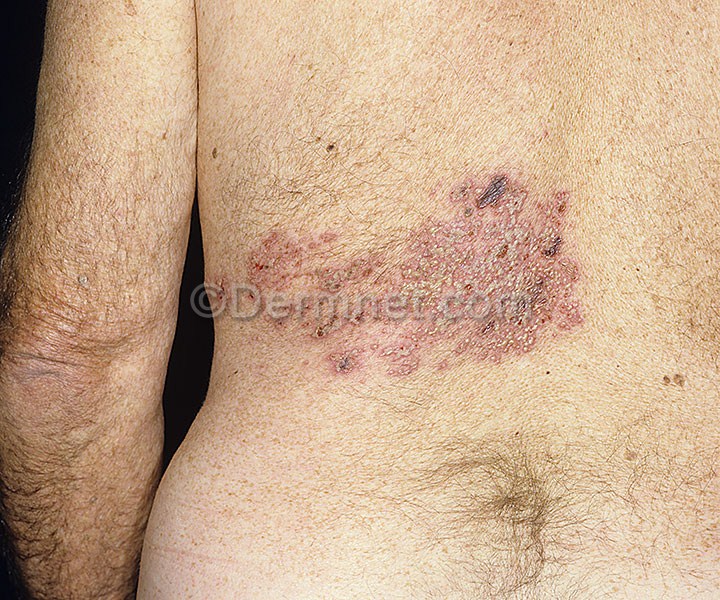
Disease: Warts Molluscum and other Viral Infections